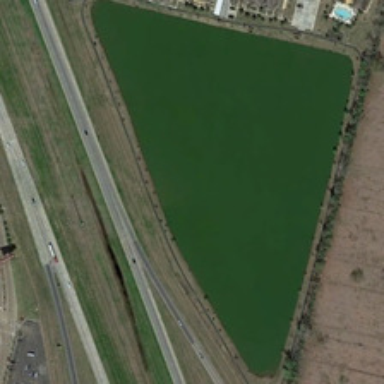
Several buildings and roads are near a triangular pond .